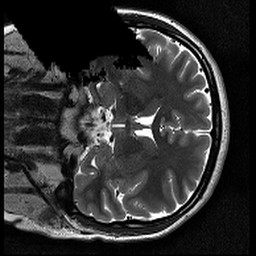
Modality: T2w
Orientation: coronal